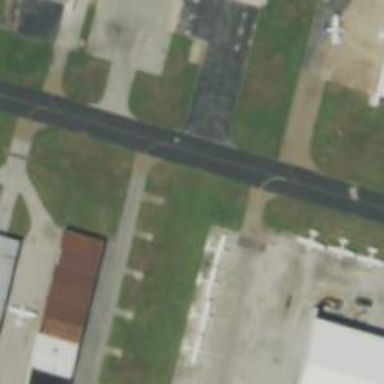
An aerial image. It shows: Image of taxiway at airport.